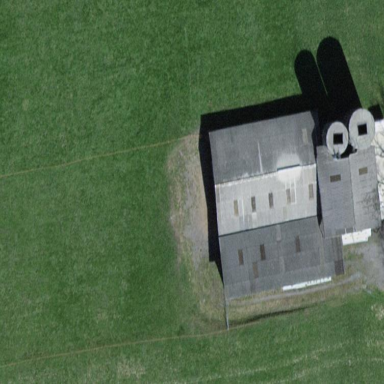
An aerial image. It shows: Farmyard area.